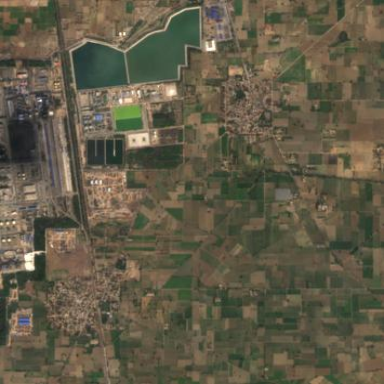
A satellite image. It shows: Industrial area with refinery.